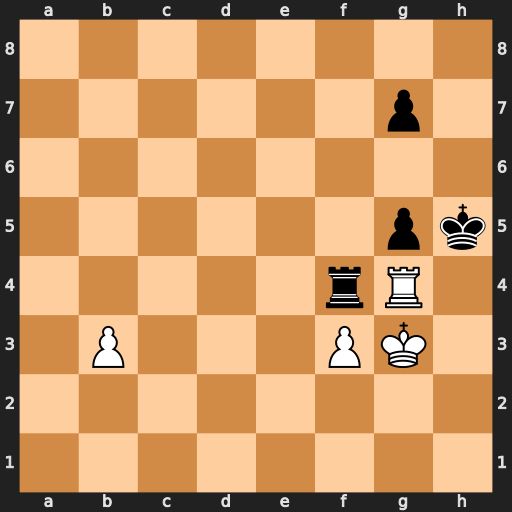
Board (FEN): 8/6p1/8/6pk/5rR1/1P3PK1/8/8
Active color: w
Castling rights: -
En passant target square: -
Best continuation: Rxf4 gxf4+ Kxf4